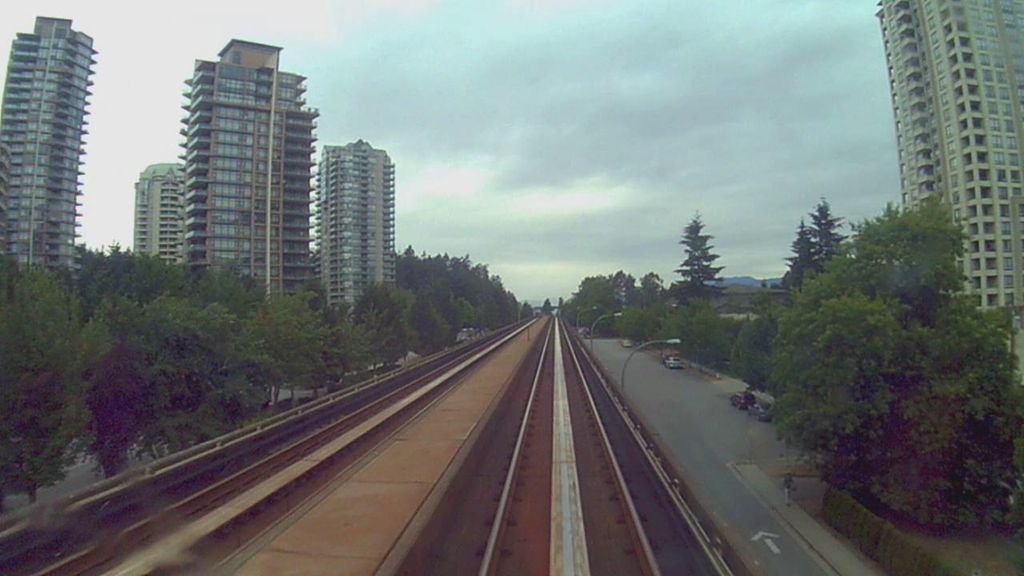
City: vancouver